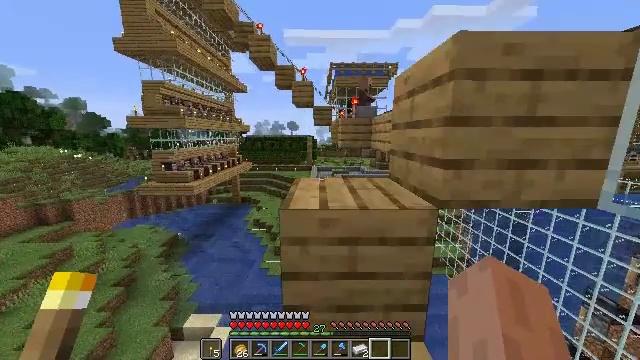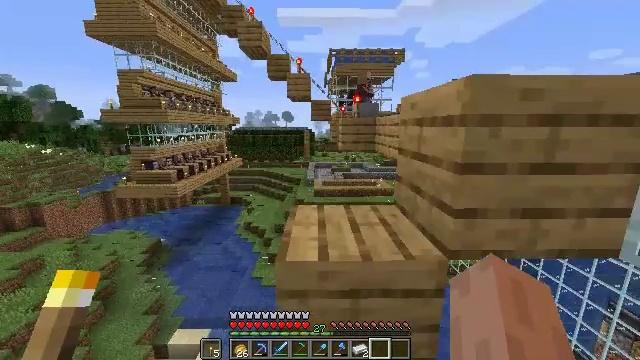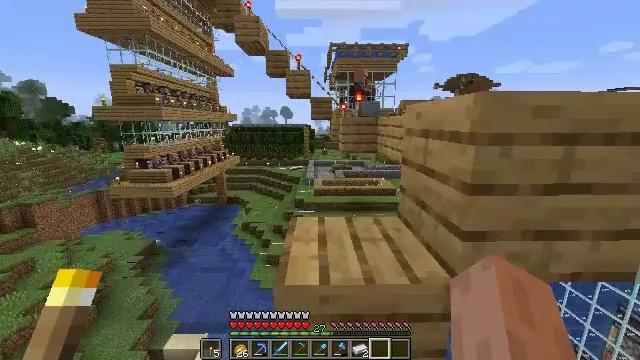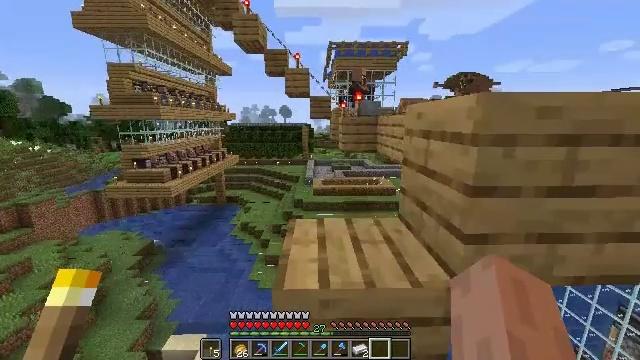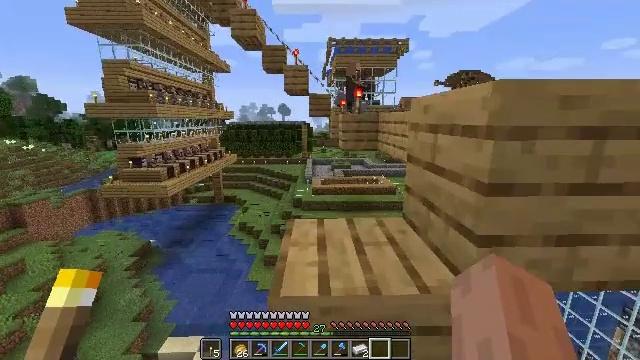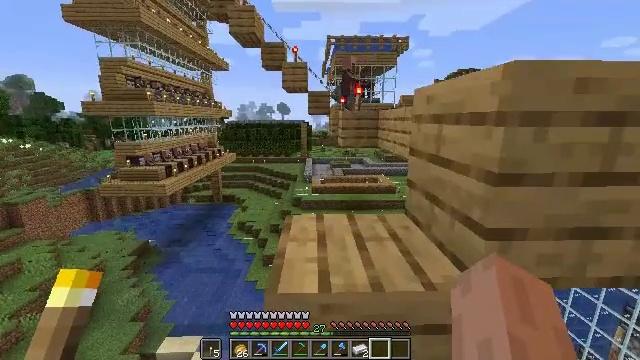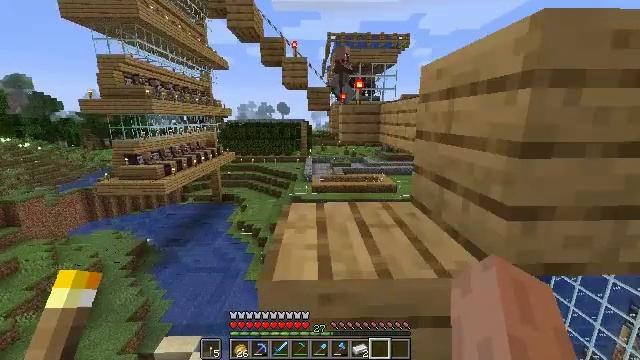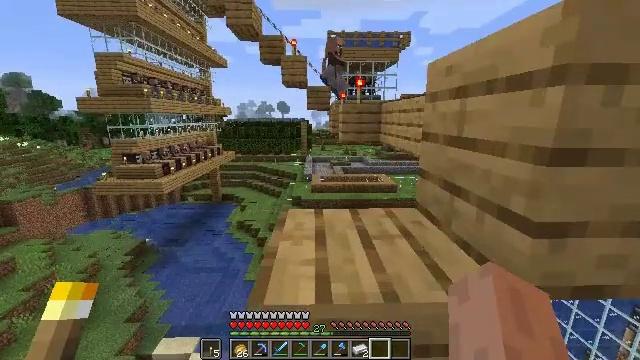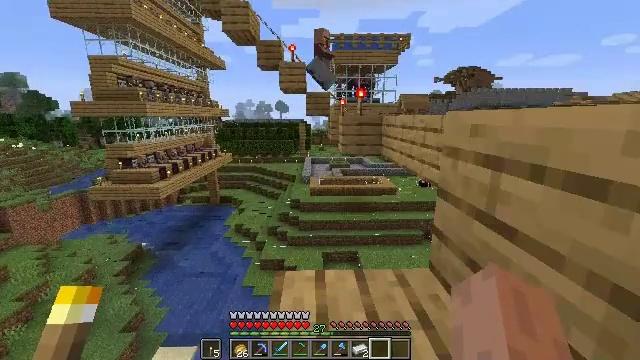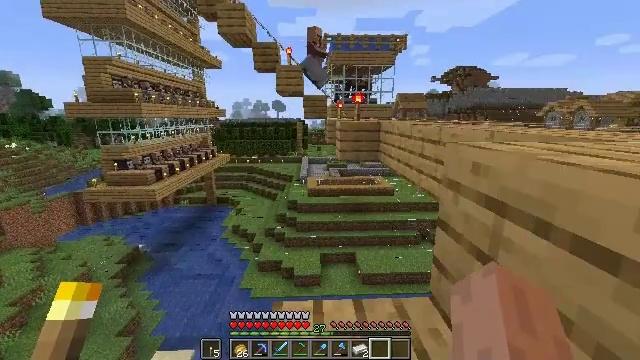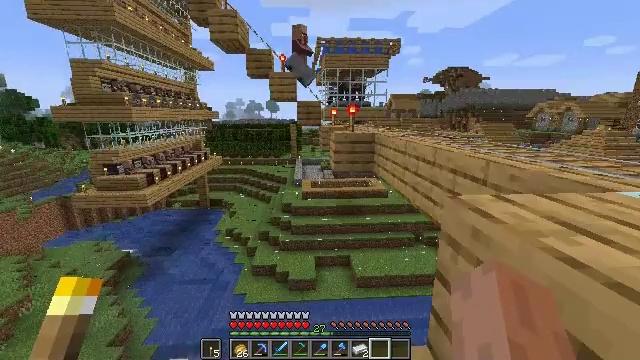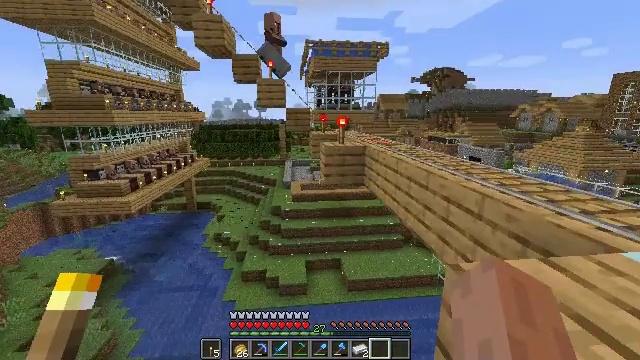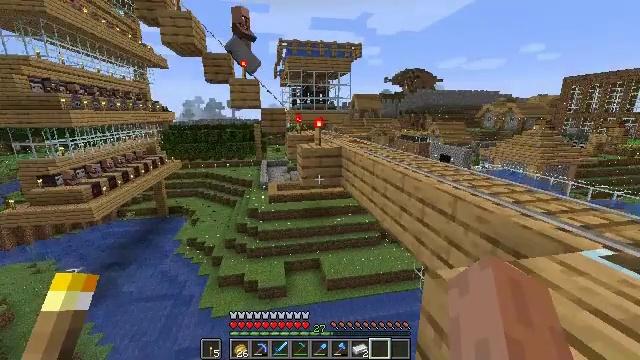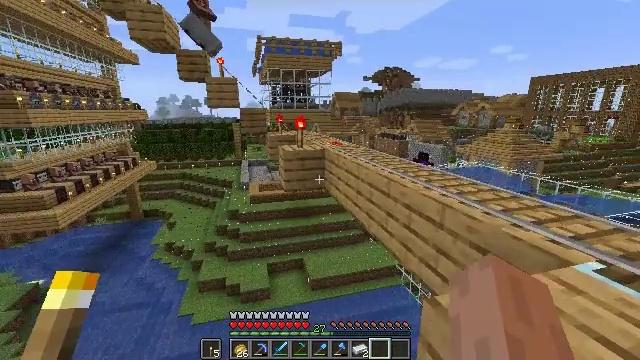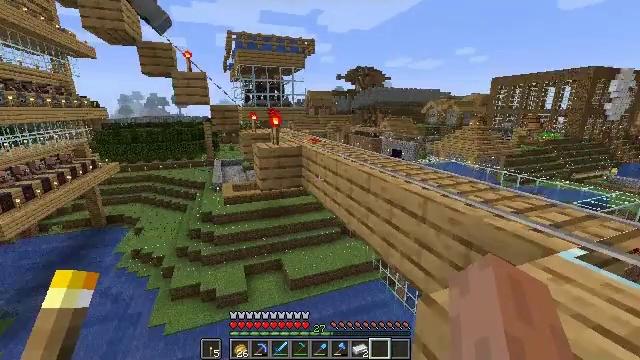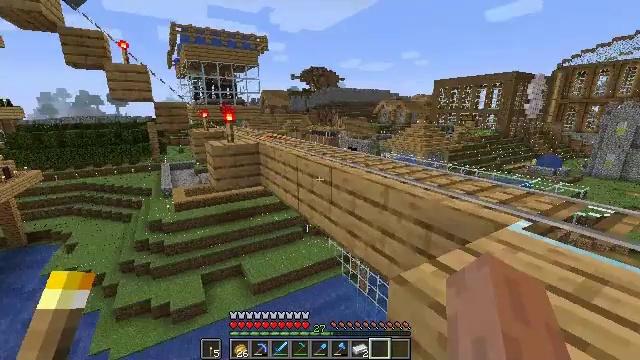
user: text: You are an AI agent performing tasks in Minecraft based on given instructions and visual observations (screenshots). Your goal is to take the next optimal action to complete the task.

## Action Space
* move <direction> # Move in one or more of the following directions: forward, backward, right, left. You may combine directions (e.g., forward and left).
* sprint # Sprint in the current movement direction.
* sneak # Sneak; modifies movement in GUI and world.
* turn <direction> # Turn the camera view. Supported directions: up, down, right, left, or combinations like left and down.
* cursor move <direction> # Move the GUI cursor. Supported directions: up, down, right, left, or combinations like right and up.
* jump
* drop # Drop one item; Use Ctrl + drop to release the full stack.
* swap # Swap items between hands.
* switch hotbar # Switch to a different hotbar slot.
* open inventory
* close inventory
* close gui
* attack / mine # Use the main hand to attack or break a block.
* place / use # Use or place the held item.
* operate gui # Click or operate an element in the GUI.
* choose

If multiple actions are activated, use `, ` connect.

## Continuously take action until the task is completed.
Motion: motion action
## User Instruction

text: Shatter the glass to collect it.
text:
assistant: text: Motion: move forward, jump
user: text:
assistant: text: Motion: move forward, jump
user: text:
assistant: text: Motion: move forward, jump
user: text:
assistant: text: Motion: move forward, jump
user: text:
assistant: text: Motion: move forward, jump
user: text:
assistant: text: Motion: move forward, jump
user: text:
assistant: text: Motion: move forward, jump
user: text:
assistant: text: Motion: move forward, jump
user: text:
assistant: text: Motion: move forward, jump
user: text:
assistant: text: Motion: move forward, turn right
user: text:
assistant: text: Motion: turn right
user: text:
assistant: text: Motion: turn right
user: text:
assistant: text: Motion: turn right
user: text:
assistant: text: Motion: turn right
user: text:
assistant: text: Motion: turn right
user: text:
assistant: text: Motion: turn right
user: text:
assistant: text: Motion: turn right
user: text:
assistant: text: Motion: turn right
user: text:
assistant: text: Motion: turn right
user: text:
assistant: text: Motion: move forward, turn right and down
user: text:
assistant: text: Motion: move forward, turn right
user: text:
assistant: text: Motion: move forward, jump
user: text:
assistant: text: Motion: move forward, jump
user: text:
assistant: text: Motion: move forward, jump
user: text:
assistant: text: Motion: move forward, jump
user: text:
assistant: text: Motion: move forward, jump
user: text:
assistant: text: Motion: move forward
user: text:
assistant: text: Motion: move forward, turn left
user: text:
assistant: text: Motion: move forward, turn left
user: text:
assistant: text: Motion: move forward, turn left and down